Question: Is it possible to zoom into a region and display it as a subplot within the same plot? Here is my primitive attempt at freehand graphics, to illustrate my question:

I can think of using 'Plot', and then 'Epilog', but then I get lost in the positioning and in giving the plot its own origin (When I try 'Epilog' on 'Plot', the new plot lays on top of the old one, using the old one's origin).
Also, it would be nice if the positioning of the subplot can be input, as different curves have different "empty regions" that can be used to position the image.
I've seen this in several articles and I can do this in MATLAB, but I have no clue how to do it in mma.
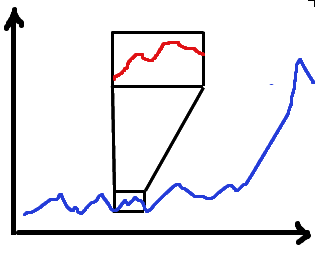
Answer: Use Inset. Here's an example:
'''
f[x_] = Sum[Sin[3^n x]/2^n, {n, 0, 20}];
x1 = x /. FindRoot[f[x] == -1, {x, -2.1}];
x2 = x /. FindRoot[f[x] == -1, {x, -1.1, -1}];
g = Plot[f[x], {x, x1, x2}, AspectRatio -> Automatic,
Axes -> False, Frame -> True, FrameTicks -> None];
{y1, y2} = Last[PlotRange /. FullOptions[g]];
Plot[Sum[Sin[3^n x]/2^n, {n, 0, 20}], {x, -Pi, Pi},
Epilog -> {Line[{
{{x2, y2 + 0.1}, {-0.5, 0.5}}, {{x1, y2 + 0.1}, {-3.5, 0.5}},
{{x1, y1}, {x2, y1}, {x2, y2 + 0.1}, {x1, y2 + 0.1}, {x1,
y1}}}],
Inset[g, {-0.5, 0.5}, {Right, Bottom}, 3]},
PlotRange -> {{-4, 4}, {-3, 3}}, AspectRatio -> Automatic]
'''